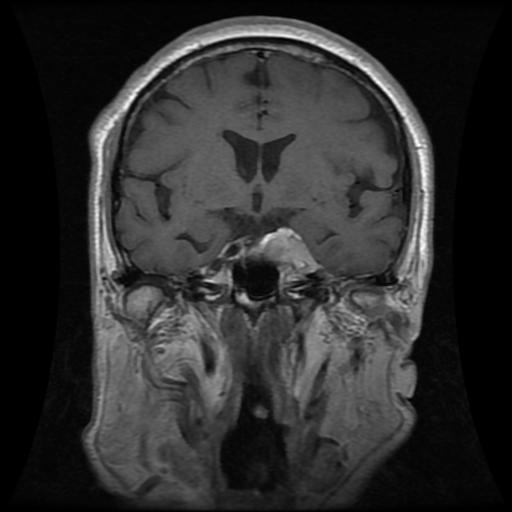
Label: meningioma